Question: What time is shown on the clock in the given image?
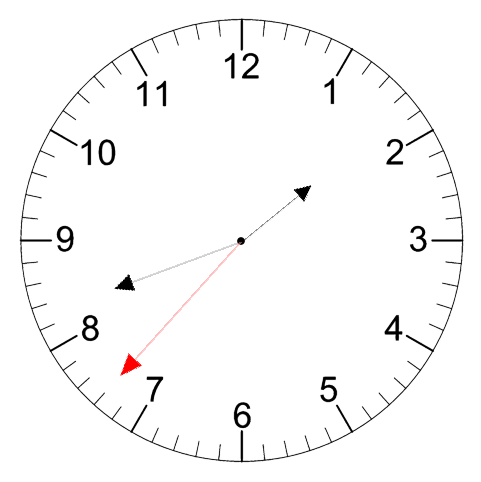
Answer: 01:41:37